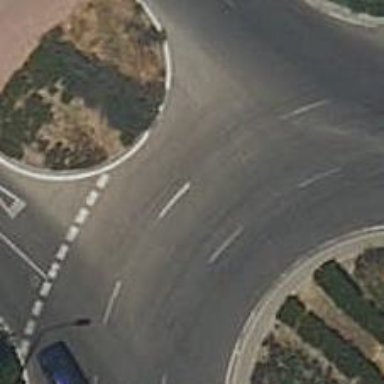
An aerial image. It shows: Residential road with roundabout.